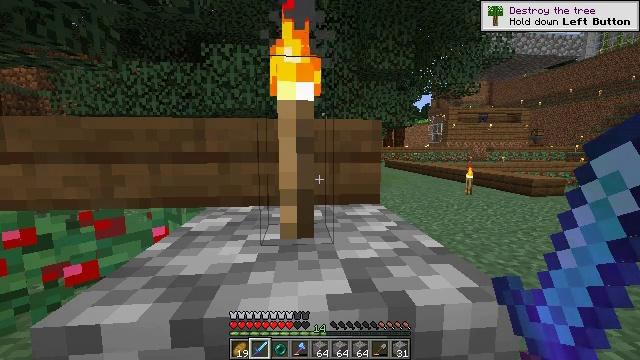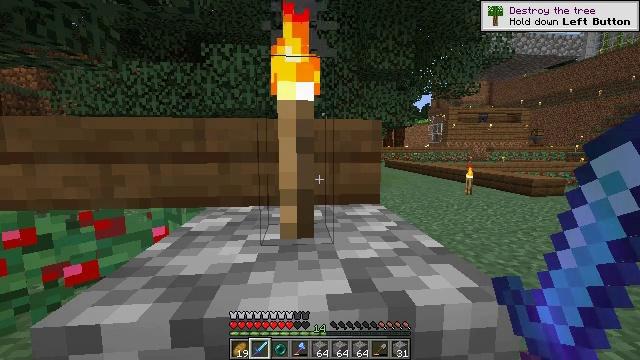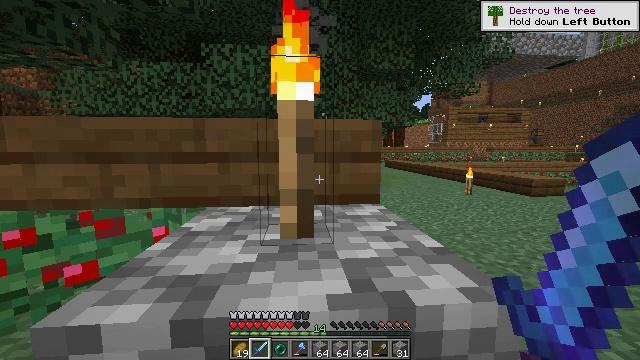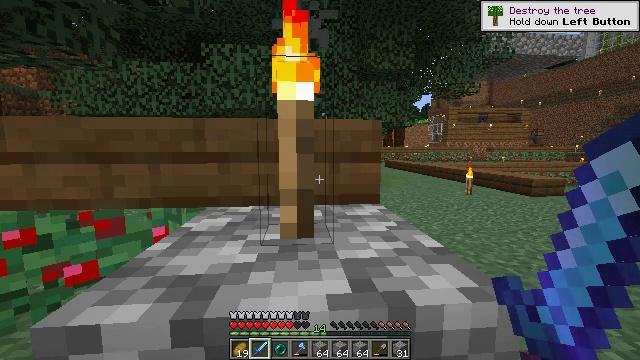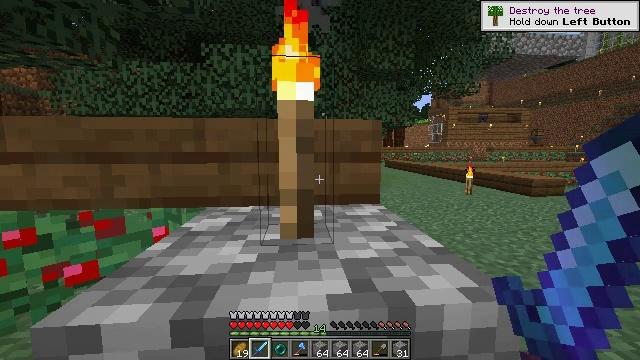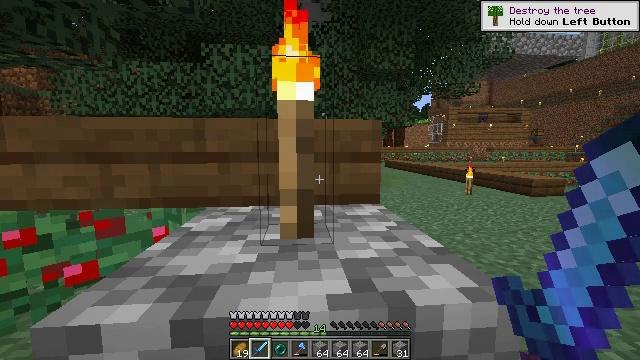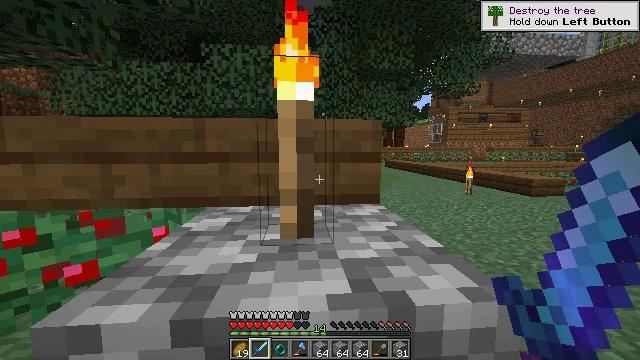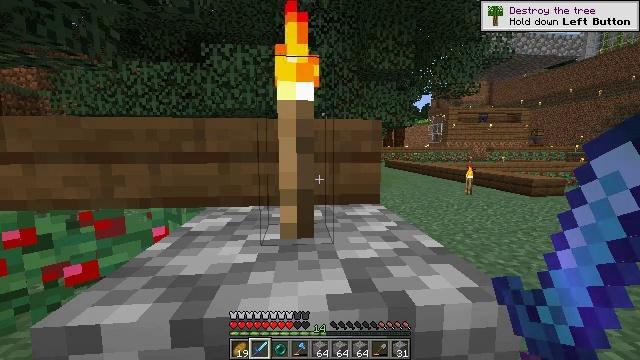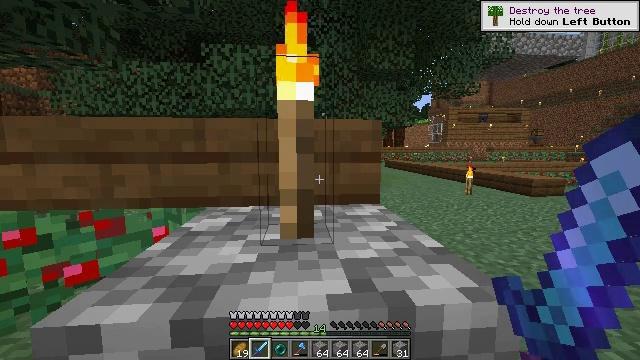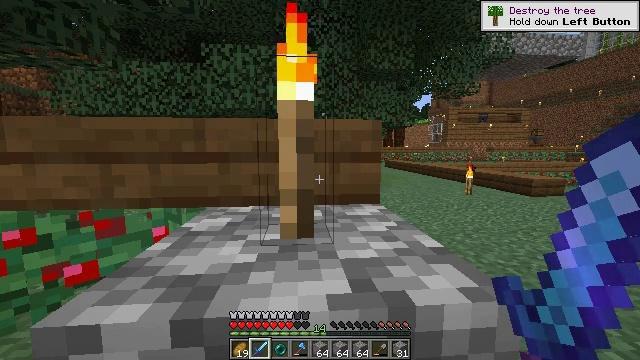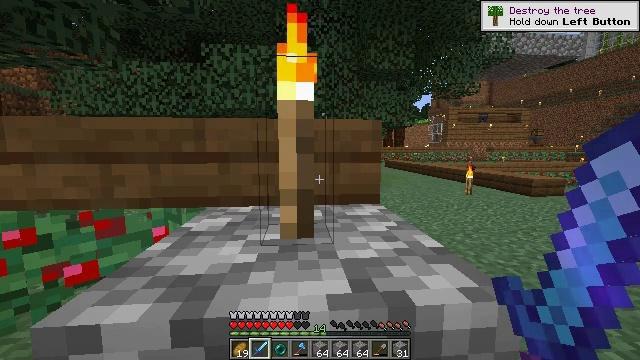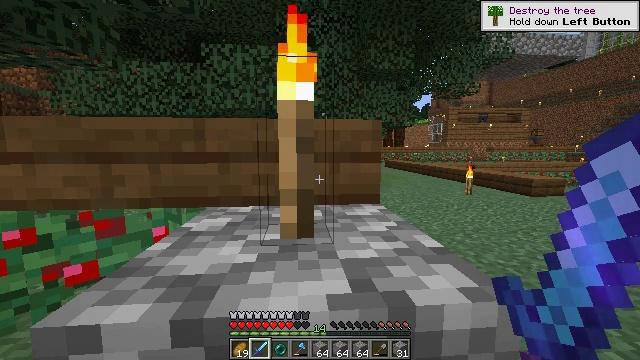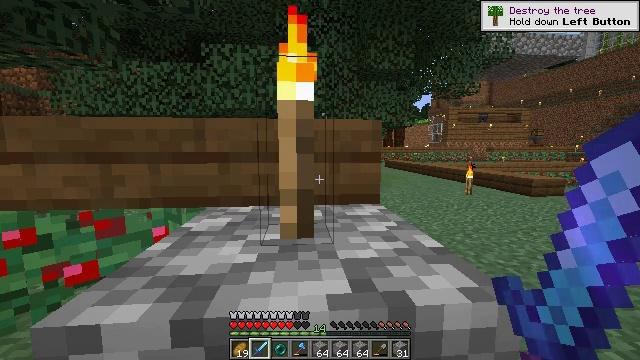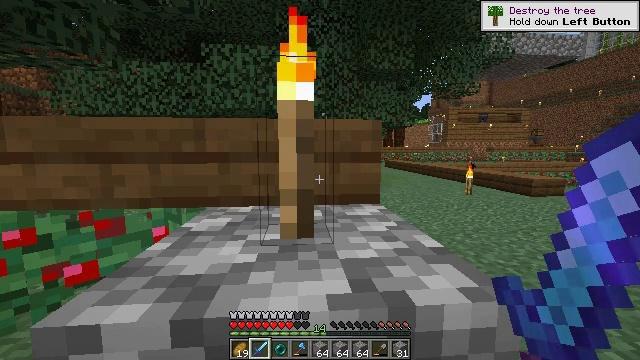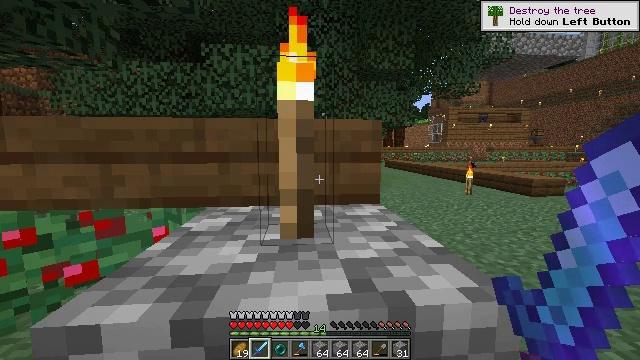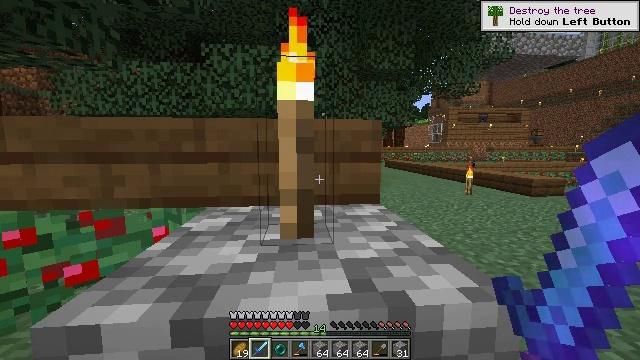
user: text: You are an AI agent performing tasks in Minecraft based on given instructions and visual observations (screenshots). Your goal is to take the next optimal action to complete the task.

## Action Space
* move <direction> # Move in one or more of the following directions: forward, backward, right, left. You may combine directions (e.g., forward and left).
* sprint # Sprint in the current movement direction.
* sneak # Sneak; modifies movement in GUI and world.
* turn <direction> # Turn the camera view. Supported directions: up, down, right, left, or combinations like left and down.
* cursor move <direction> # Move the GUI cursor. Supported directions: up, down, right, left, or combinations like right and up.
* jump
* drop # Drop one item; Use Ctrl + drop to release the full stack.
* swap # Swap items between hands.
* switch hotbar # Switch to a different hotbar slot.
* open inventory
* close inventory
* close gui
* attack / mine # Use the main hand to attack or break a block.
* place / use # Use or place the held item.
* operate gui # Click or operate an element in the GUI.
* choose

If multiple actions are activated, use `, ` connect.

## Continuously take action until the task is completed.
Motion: motion action
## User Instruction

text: Mine the torch on the wall.
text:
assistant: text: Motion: no_op
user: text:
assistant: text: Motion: no_op
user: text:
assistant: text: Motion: no_op
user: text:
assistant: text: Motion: no_op
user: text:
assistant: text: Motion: no_op
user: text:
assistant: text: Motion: no_op
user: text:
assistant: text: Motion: no_op
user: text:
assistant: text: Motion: no_op
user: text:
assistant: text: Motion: no_op
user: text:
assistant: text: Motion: no_op
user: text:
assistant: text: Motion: no_op
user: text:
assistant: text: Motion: no_op
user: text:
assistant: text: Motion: no_op
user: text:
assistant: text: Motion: no_op
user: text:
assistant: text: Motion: no_op
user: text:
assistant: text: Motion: no_op
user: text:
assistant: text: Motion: no_op
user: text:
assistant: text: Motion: no_op
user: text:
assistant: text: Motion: no_op
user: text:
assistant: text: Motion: no_op
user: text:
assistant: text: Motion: no_op
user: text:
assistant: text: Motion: no_op
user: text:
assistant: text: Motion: no_op
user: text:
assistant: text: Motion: no_op
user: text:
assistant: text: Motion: no_op
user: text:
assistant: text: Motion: no_op
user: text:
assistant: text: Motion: no_op
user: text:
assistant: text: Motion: no_op
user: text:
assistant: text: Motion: no_op
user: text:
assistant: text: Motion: no_op